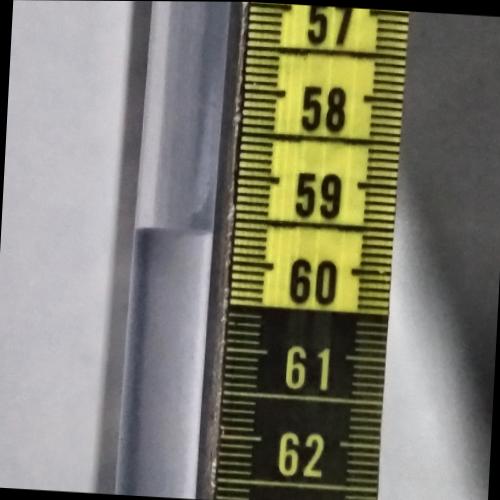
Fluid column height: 59.7 cm